Question: I am not new to GWT & UiBinder development, however it has been a long time since I have used Eclipse for this (I've been using Intellij IDEA the past months).
I am now trying to get an efficient working environment for GWT under Eclipse 4.2, and struggling with the content assist for GWT UiBinder (.ui.xml files).
It looks to me that the only thing that is required is that Google Plugin for Eclipse should be installed, which is:

And probably also that GWT SDK is enabled in the project configuration, which is.
I am also having Maven and Spring on this project, don't know if that could be some content-assist clash.
Anyhow, my problem is that I don't get the content-assist in the ui.xml files.
I get an error if I'm referencing a class widget that does not exist, but I don't get no auto-completion, nor errors for uiFields being declared in XML and not in JAVA (But i do get errors for UiFields being declared in Java and not in Xml).
Any idea about what could be going wrong?
PS: If I open a < and then use CTRL+SPACE to fire auto-completion, I get the "" error message.
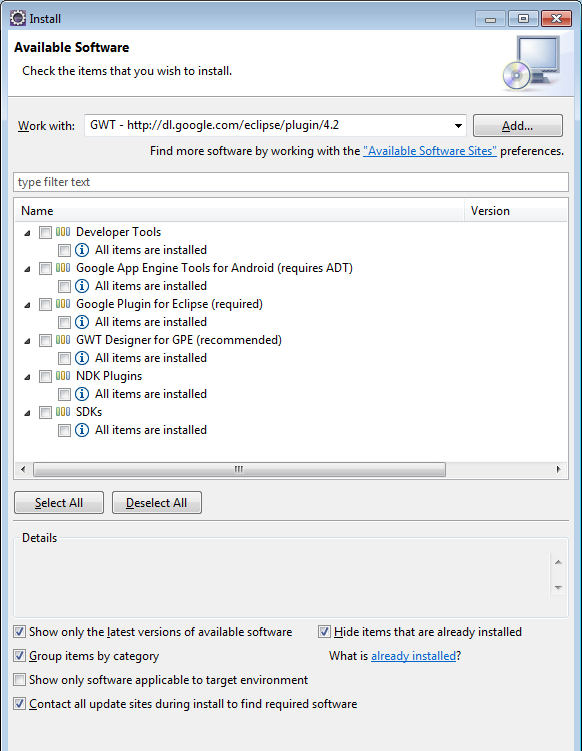
Answer: I guess you don't have a XML schema validator / DTD validator set up. Right click your project -> Properties -> Validation it should look something like this: